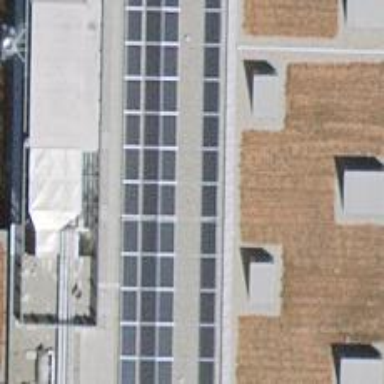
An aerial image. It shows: Solar power generator located on the roof.